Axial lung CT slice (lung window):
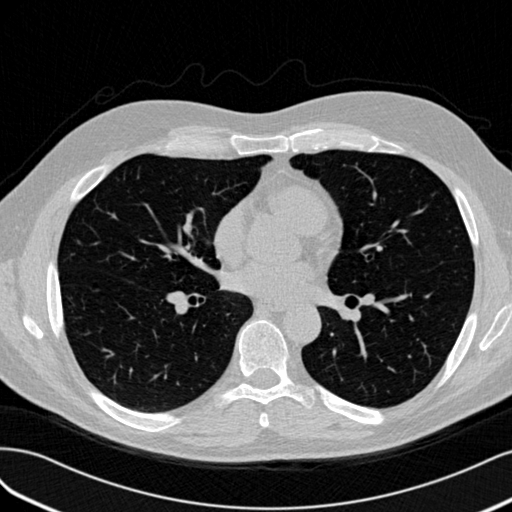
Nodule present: no